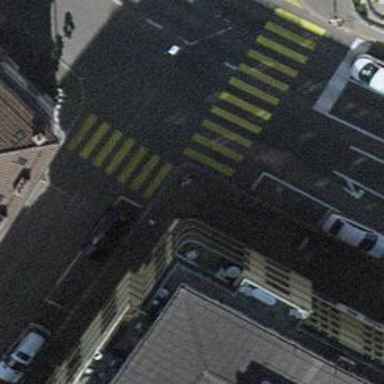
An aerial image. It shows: Crossing with traffic signals.